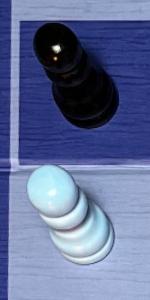
Label: Pawn_White